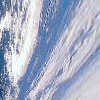
Label: cloud